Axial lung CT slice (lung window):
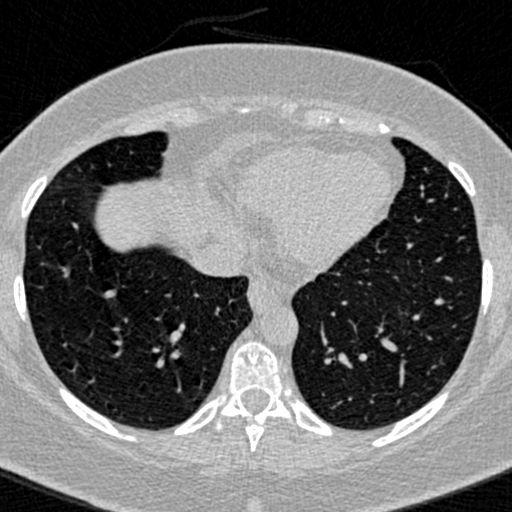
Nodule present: no